Field crop: maize
Growth stage: 2
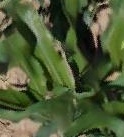
Species: maize